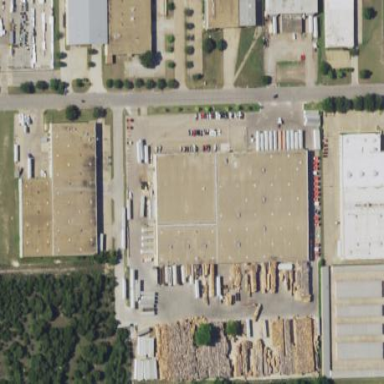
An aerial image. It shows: Warehouse.